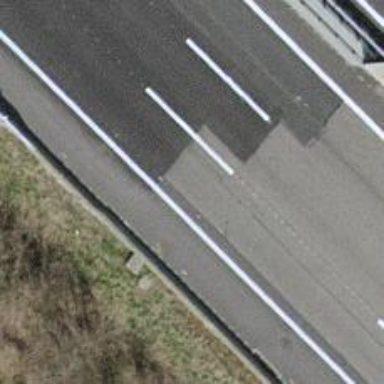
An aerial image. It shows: Bridge over motorway.